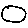
Label: moon